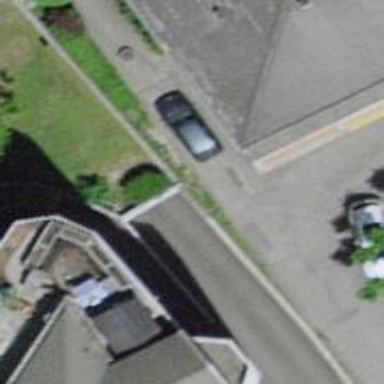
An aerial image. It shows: Parking entrance.